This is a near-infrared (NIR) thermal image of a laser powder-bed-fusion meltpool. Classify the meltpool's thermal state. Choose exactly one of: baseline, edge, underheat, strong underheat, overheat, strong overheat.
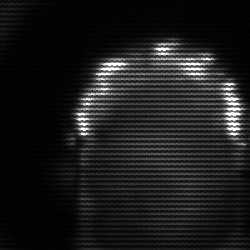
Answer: baseline